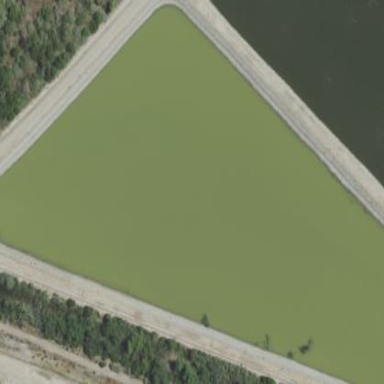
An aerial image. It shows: Reservoir of natural water.